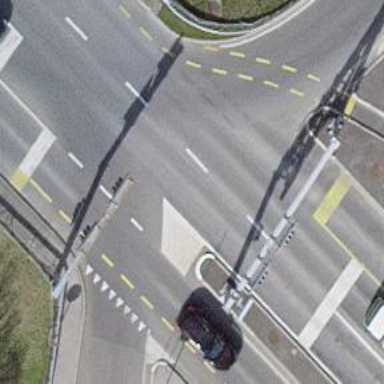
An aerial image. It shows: Road with traffic signals.